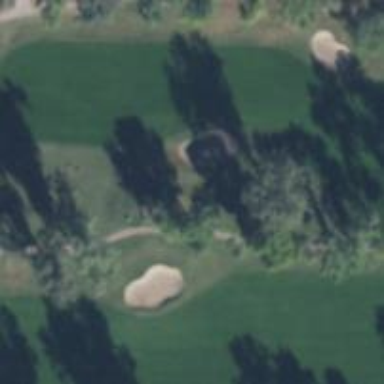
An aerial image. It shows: Path for both roads and golfers.